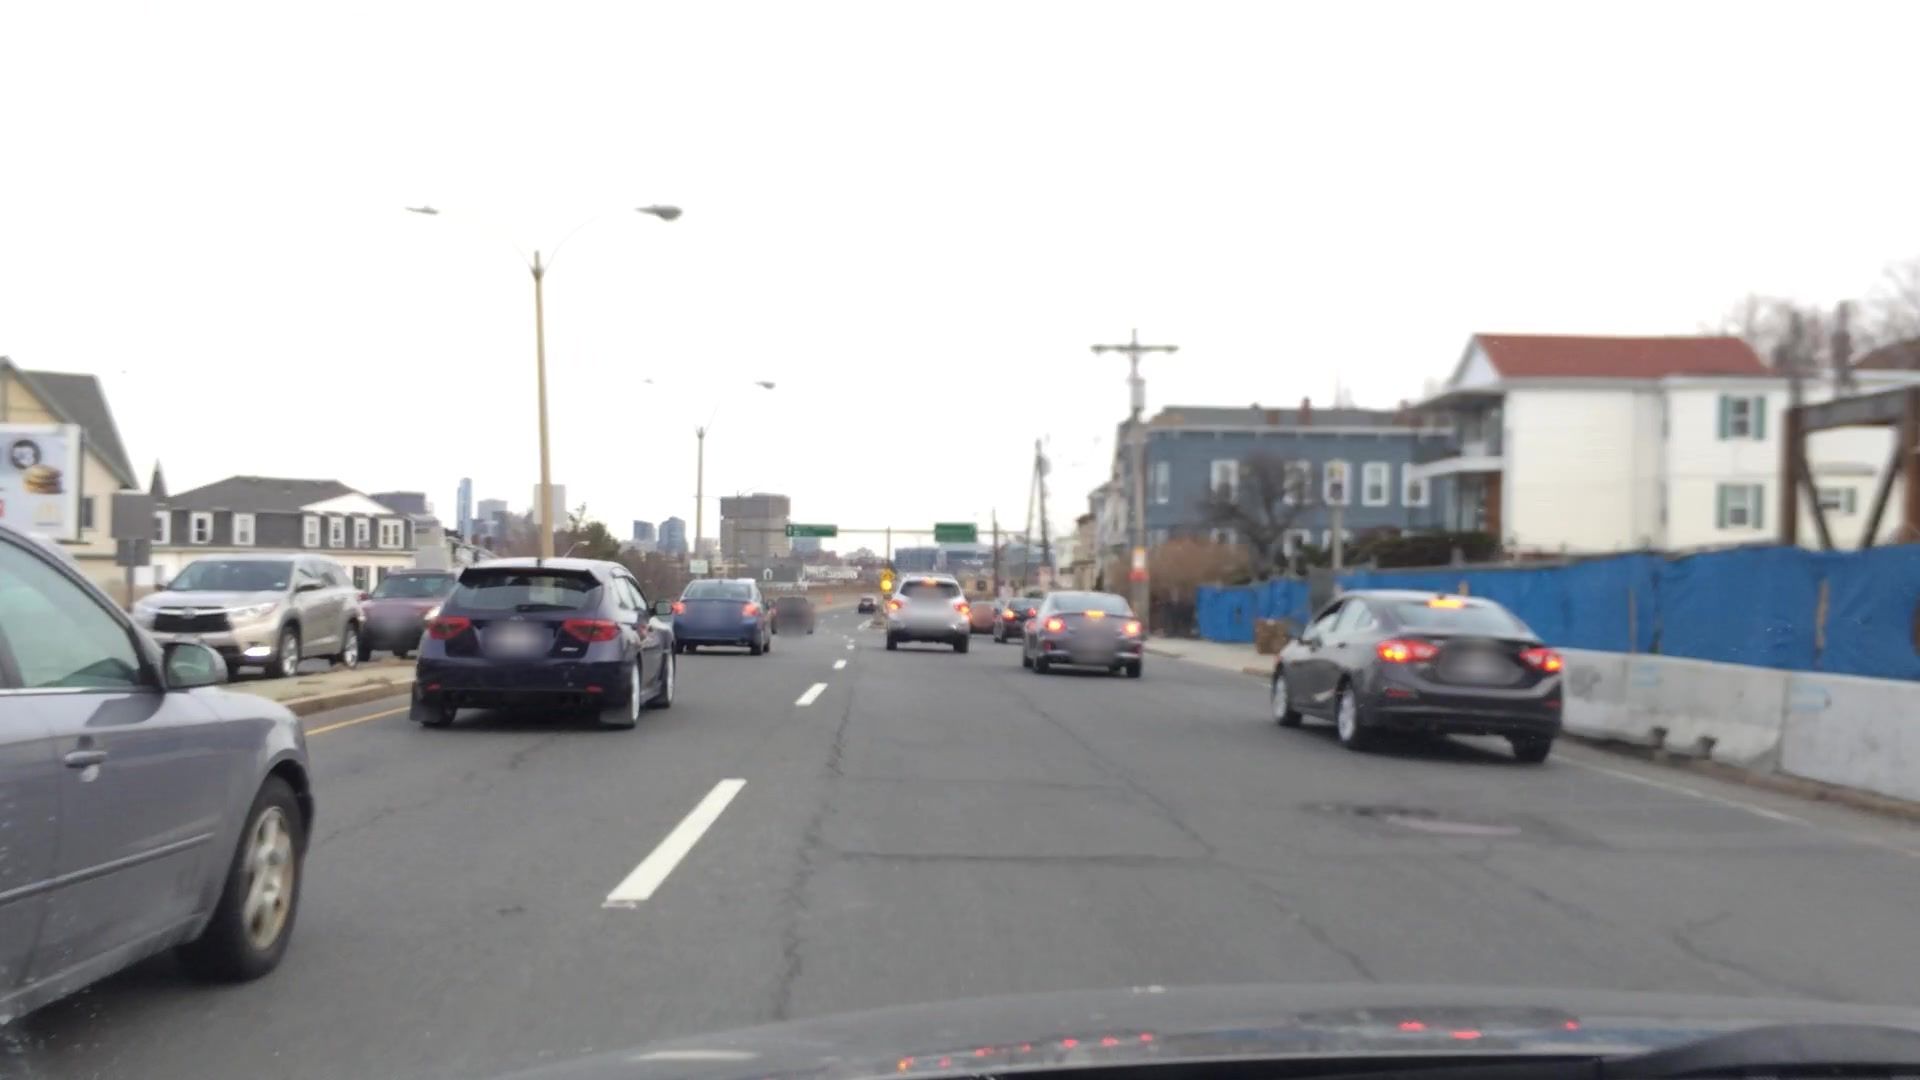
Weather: clear
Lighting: day
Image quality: good
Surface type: driving surface
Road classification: service
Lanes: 3
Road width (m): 45.7
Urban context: urban centre
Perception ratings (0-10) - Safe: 2.42, Lively: 8.33, Beautiful: 1.6, Boring: 2.26, Depressing: 3.19, Wealthy: 4.84